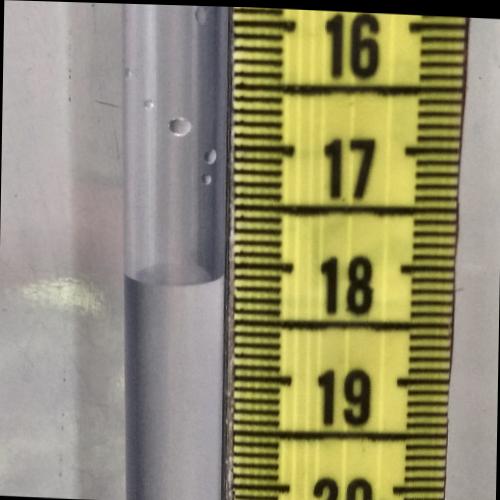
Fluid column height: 18.1 cm